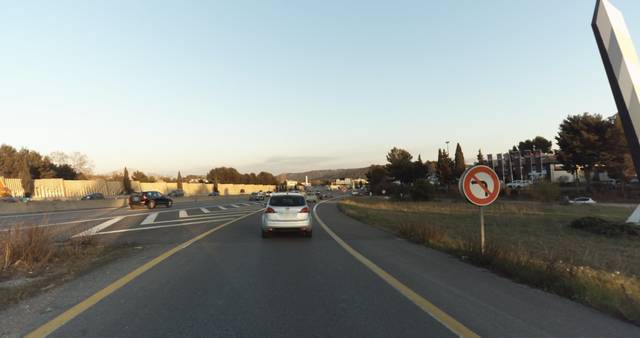
Region: France
Coordinates: 43.518, 5.429